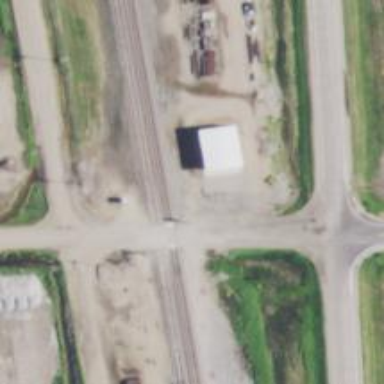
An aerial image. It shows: Railway siding for service.